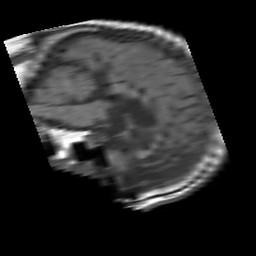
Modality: T1w
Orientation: sagittal
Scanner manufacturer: philips
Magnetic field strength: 1.5 T
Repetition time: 0.6502 s
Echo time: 0.015 s